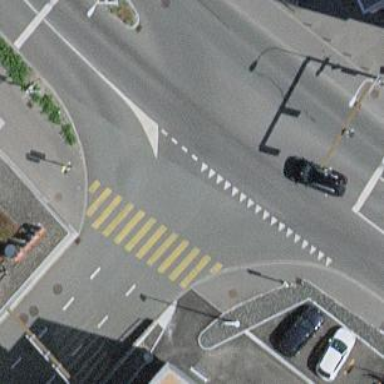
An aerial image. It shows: Road crossing with traffic signals.